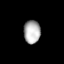
Tissue: lung
Cell type: Fibroblasts
Senescence score: 0.7454
Nuclear area (px): 376
Mean DAPI intensity: 176.702